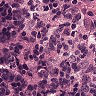
Metastatic tissue present: no